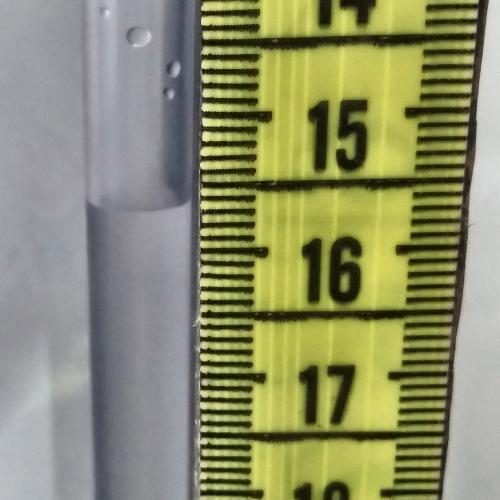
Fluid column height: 15.6 cm